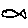
Label: fish